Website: bh-photo
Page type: receipt
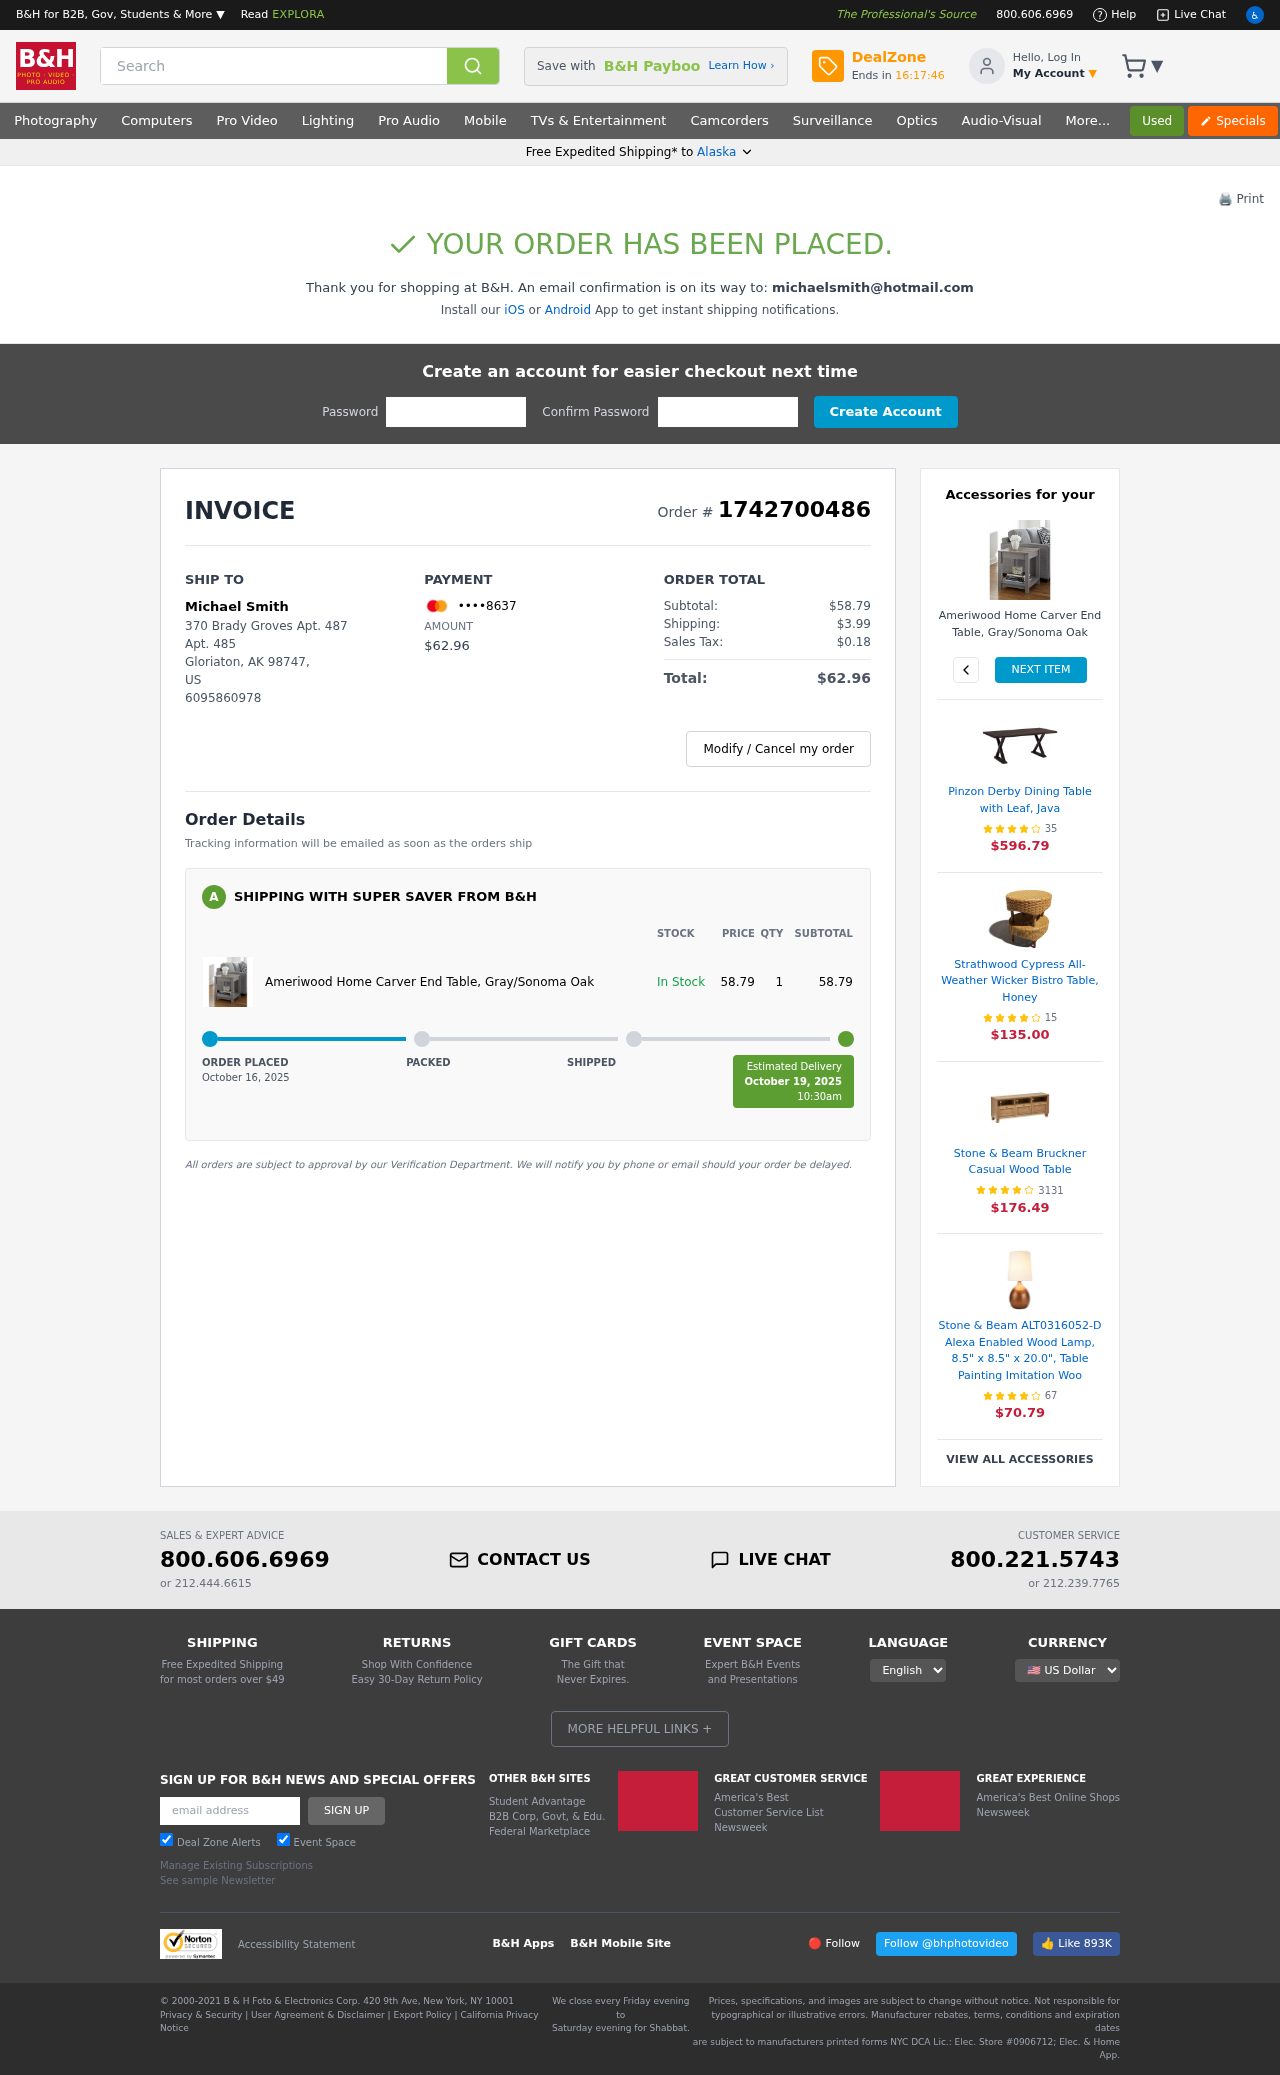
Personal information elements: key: PII_CARD_LAST4
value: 8637
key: PII_CITY
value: Gloriaton
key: PII_EMAIL
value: michaelsmith@hotmail.com
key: PII_FULLNAME
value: Michael Smith
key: PII_PHONE
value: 6095860978
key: PII_POSTCODE
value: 98747
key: PII_STATE
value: Alaska
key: PII_STATE_ABBR
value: AK
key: PII_STREET
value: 370 Brady Groves Apt. 487
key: PII_STREET2
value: Apt. 485
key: PII_COUNTRY_CODE
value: US
Product elements: key: PRODUCT1_NAME
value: Ameriwood Home Carver End Table, Gray/Sonoma Oak
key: PRODUCT1_PRICE
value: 58.79
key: PRODUCT1_QUANTITY
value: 1
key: PRODUCT1_NAME2
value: Ameriwood Home Carver End Table, Gray/Sonoma Oak
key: PRODUCT2_NAME
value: Pinzon Derby Dining Table with Leaf, Java
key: PRODUCT2_NUM_RATINGS
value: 35
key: PRODUCT2_PRICE
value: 596.79
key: PRODUCT3_NAME
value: Strathwood Cypress All-Weather Wicker Bistro Table, Honey
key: PRODUCT3_NUM_RATINGS
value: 15
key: PRODUCT3_PRICE
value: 135.00
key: PRODUCT4_NAME
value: Stone & Beam Bruckner Casual Wood Table
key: PRODUCT4_NUM_RATINGS
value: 3131
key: PRODUCT4_PRICE
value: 176.49
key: PRODUCT5_NAME
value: Stone & Beam ALT0316052-D Alexa Enabled Wood Lamp, 8.5" x 8.5" x 20.0", Table Painting Imitation Woo
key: PRODUCT5_NUM_RATINGS
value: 67
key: PRODUCT5_PRICE
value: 70.79
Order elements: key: ORDER_ID
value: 1742700486
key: ORDER_TOTAL
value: $62.96
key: ORDER_SUBTOTAL
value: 58.79
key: ORDER_SUBTOTAL
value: $58.79
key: ORDER_SHIPPING_COST
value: $3.99
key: ORDER_TAX
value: $0.18
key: ORDER_DATE
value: October 16, 2025
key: ORDER_DELIVERY_DATE
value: October 19, 2025
Search elements: key: HEADER_SEARCH
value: Search